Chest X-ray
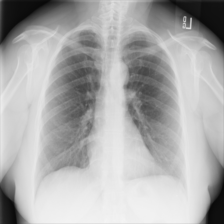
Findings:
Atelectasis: negative
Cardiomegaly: negative
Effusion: negative
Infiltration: negative
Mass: negative
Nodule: negative
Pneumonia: negative
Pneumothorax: negative
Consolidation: negative
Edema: negative
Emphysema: negative
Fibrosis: negative
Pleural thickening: negative
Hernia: negative